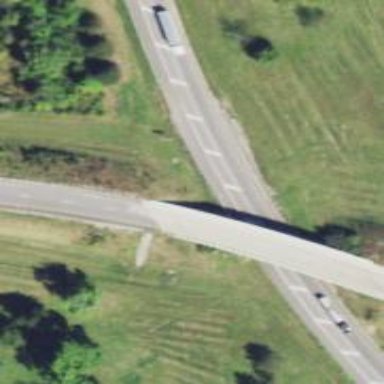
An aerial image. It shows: Asphalt road classified as trunk highway.